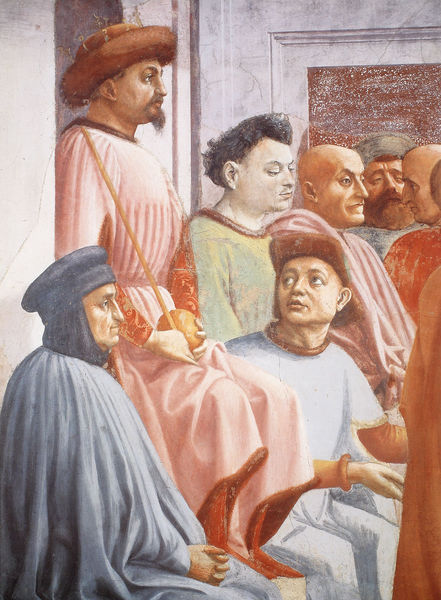
Titel: Fresken der Cappella Brancacci in S. Maria del Carmine
Künstler: Masolino da Panicale
Standort: Florenz, S. Maria del Carmine, Cappella Brancacci (EU - I - Toskana)
Schlagwörter: blau, gemälde, gruppe, weiß, menschen, hut, hüte, licht, marmor, männer, profil, blick, rot, bart, architektur, falten, gelehrte, kirche, pastos, figur, gewand, haare, sitzend, stehend, kontrast, rosa, stock, apfel, kopfbedeckung, stab, farbe, figuren, gefolge, könig, thron, gerade, orient, herrscher, gebet, charakter, profan, fresko, gesichtszüge, lasur, zepter, masolino, ranissance, gin, prophan